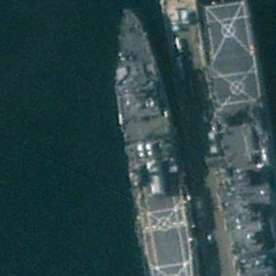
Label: combat